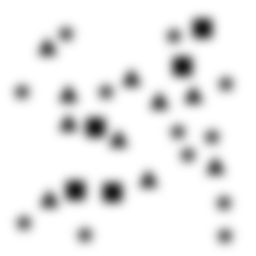
Squares: 5
Triangles: 10
Stars: 12
Total shapes: 27